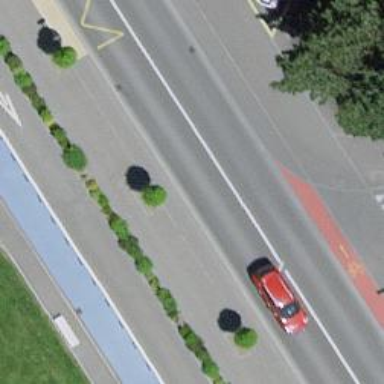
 there is cycle track on both sides of the road."